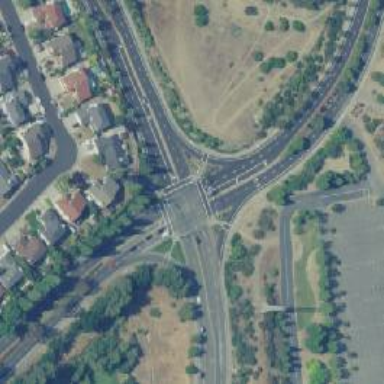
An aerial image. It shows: Secondary link road.